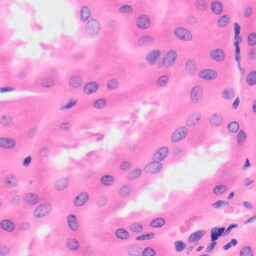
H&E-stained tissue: Kidney